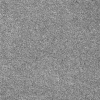
Atmospheric dust classification: dusty